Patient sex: M
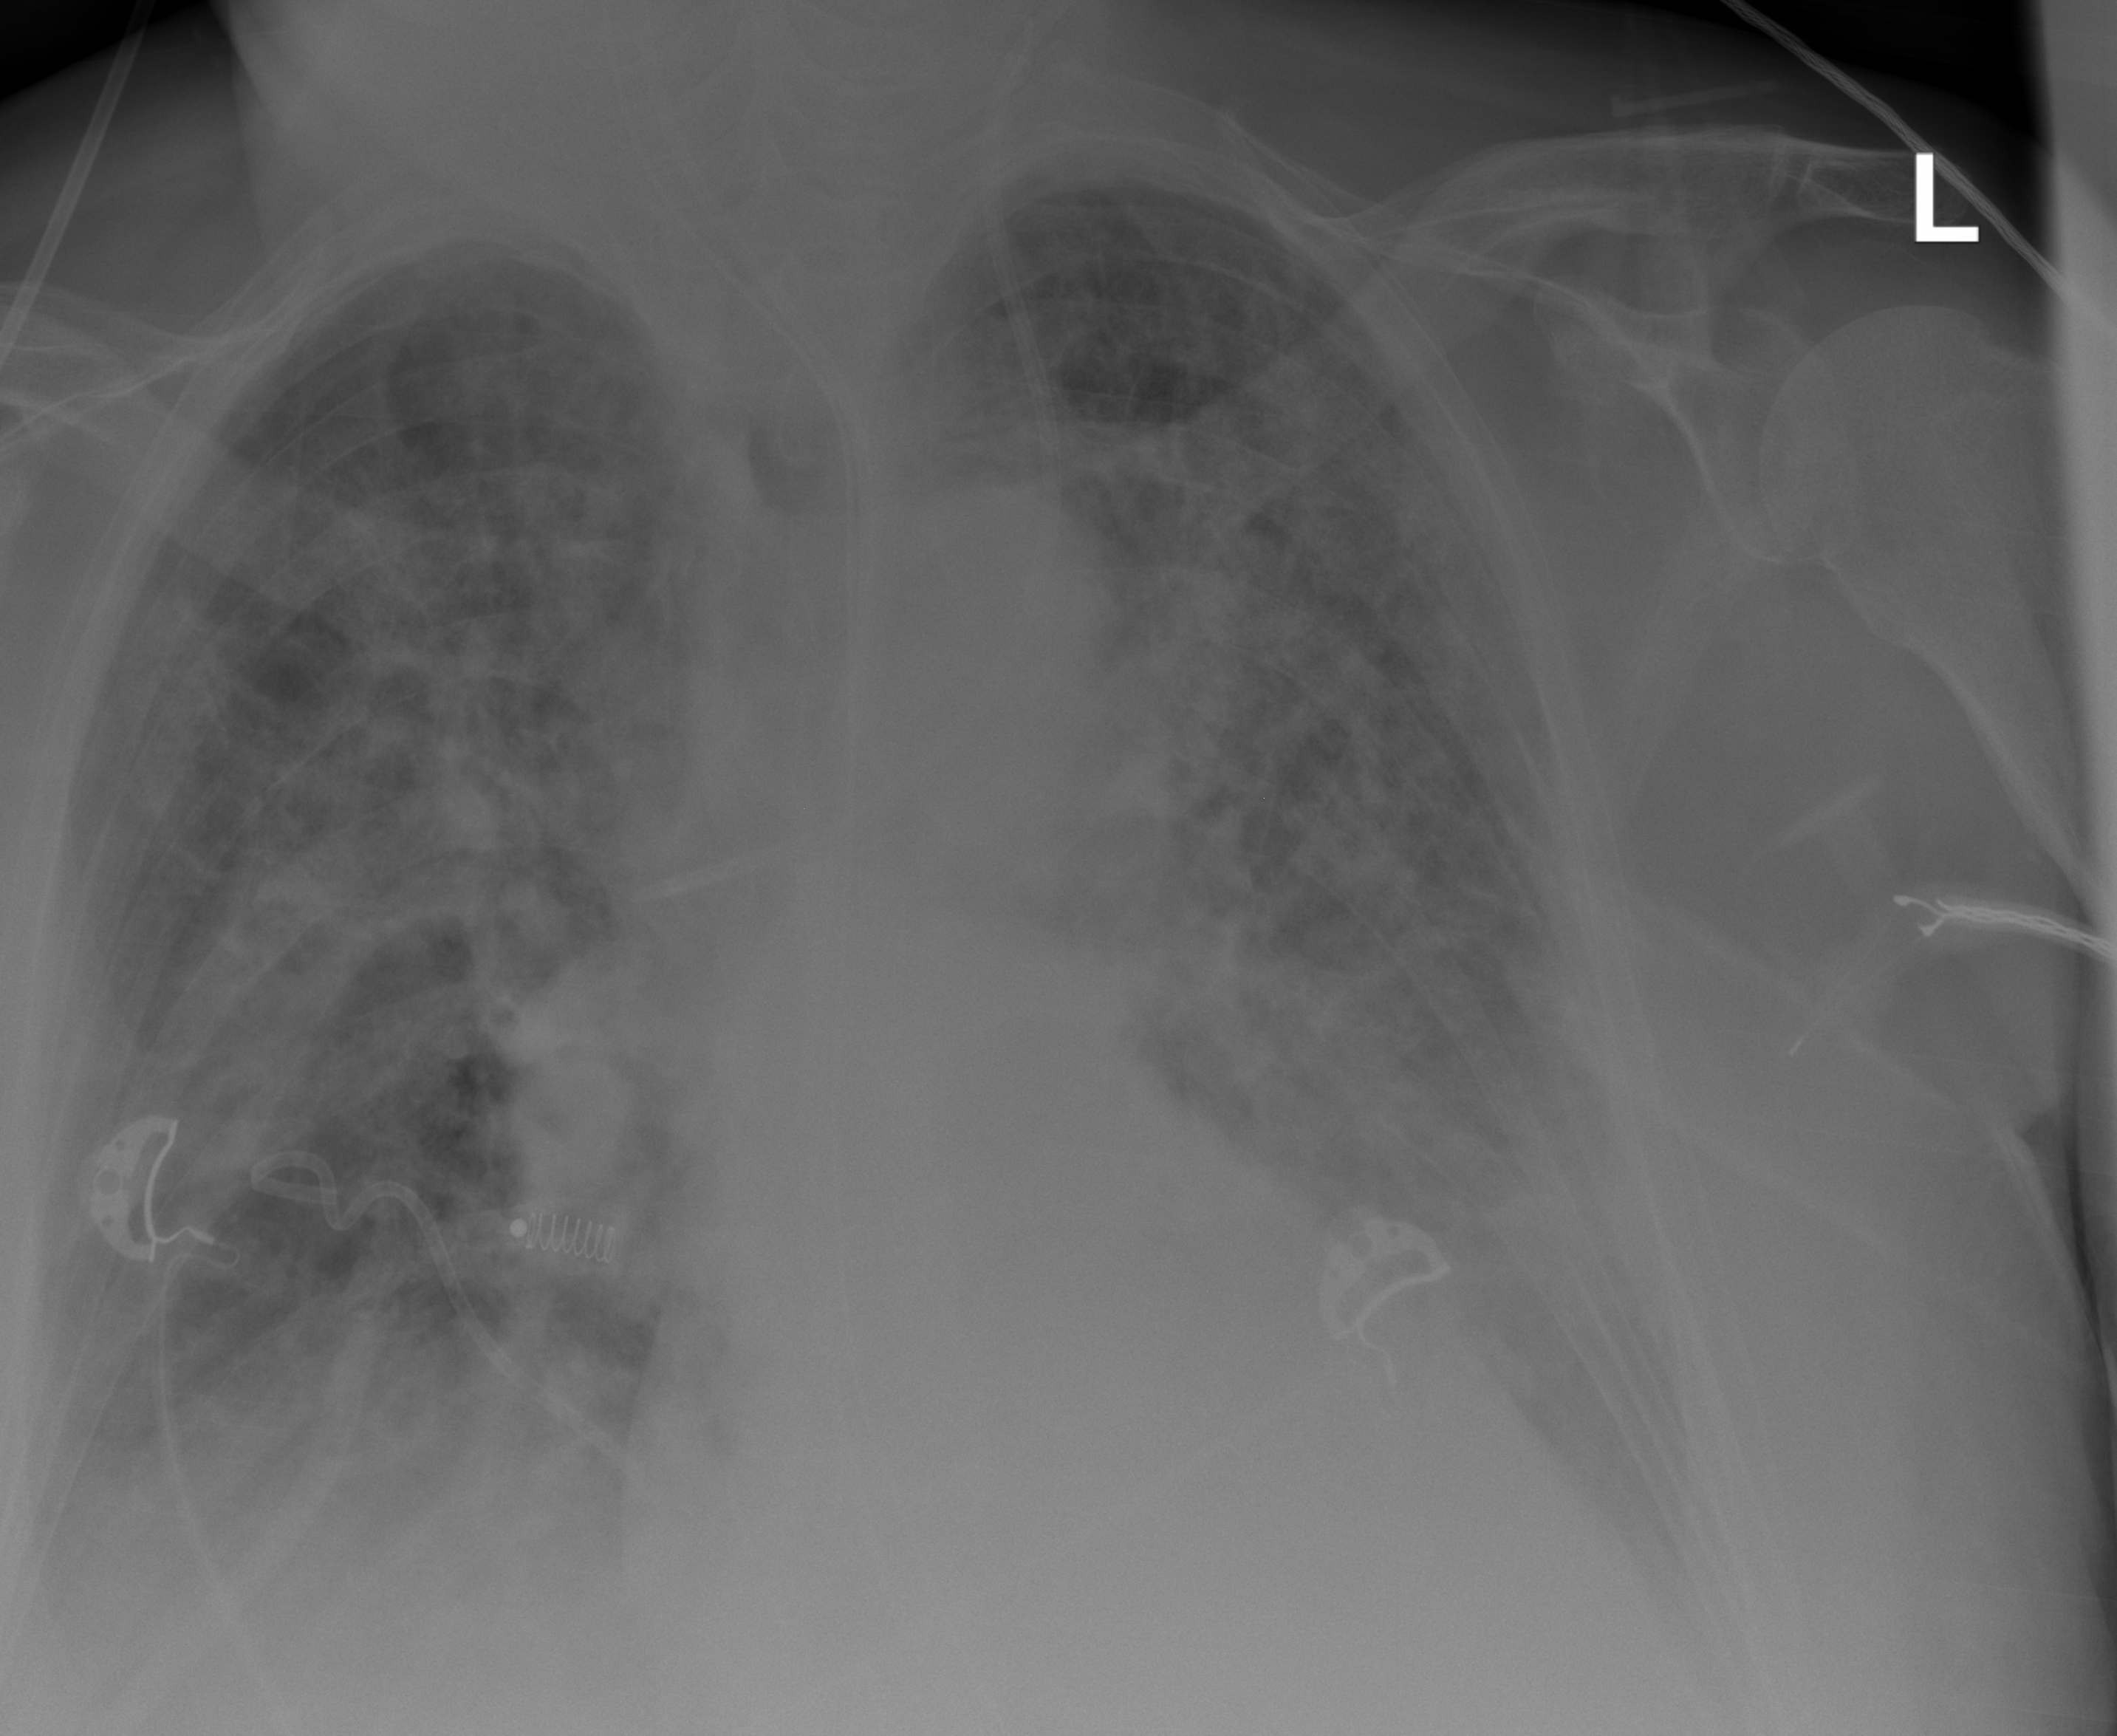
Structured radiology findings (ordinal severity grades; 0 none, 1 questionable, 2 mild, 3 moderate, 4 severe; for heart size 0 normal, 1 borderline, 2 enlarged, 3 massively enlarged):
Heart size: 1
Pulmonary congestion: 0
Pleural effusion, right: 2
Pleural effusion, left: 2
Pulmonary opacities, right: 4
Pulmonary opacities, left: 4
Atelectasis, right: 2
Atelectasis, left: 2